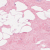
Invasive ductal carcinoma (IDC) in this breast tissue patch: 0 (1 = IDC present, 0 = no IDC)